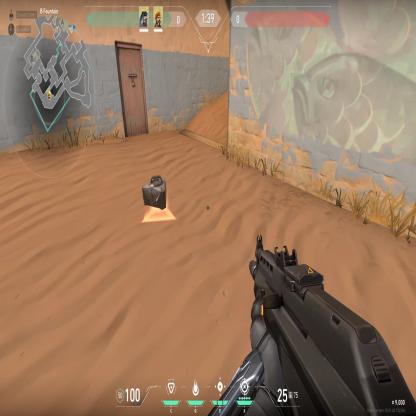
Label: dropped spike